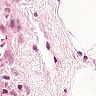
Metastatic tissue present: no